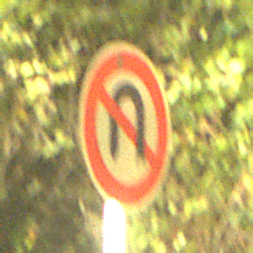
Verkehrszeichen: VerbotWenden
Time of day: SunriseSunset
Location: Outdoor (Nature)
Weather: PartlyCloudy
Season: NotSpecified
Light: Natural